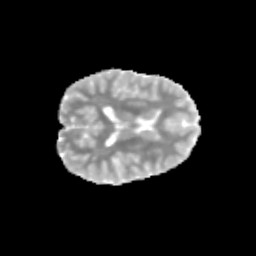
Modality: MD
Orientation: axial
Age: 12
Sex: female
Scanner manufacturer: siemens
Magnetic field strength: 3 T
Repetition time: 3.8 s
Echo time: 0.07 s